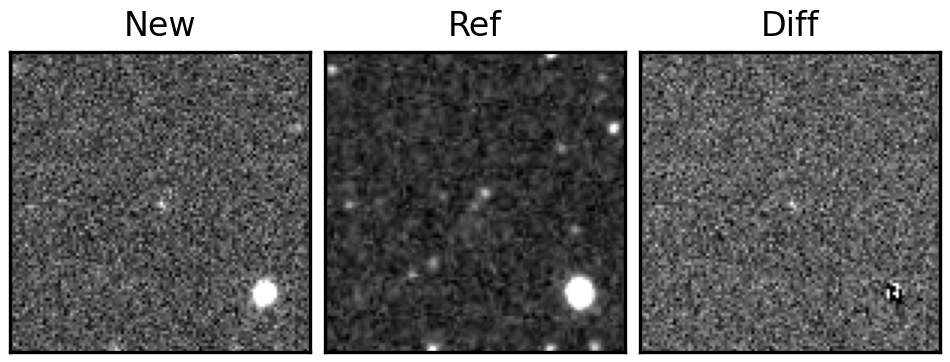
Label: real